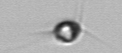
Label: Acanthoica_quattrospina